Current action and preconditions to check: path_clear

Your task: For each precondition in the list above, predict whether it will hold at this action.

Consider the current scene as observed from the mobile robot's camera, and analyze the predicted future states of all dynamic agents (e.g., people, animals, vehicles, or any moving entities) within the NEXT SECOND.

IMPORTANT: Only answer "very likely" if you are absolutely certain—based on strong, clear evidence—that a dynamic agent will violate the precondition in the predicted future state. Do NOT answer "very likely" for unlikely, ambiguous, or low-probability risks.

Ask yourself for each precondition: Is there a high probability, with clear and convincing evidence, that the predicted future states of any dynamic agent will interfere with the predicted future state of the currently executing action within the NEXT SECOND, causing that precondition to fail?

Assess the risk level based on these predictions. Use "likely" or "very likely" if motions create a clear risk of interference.

Use "neutral" or "improbable" if agents are nearby but their predicted paths are clearly diverging or non-conflicting.

Failure Risk Categories: "very improbable", "improbable", "neutral", "likely", "very likely"

Answer Format: Output ONLY the probability_of_failure value from these categories: "very improbable", "improbable", "neutral", "likely", "very likely"

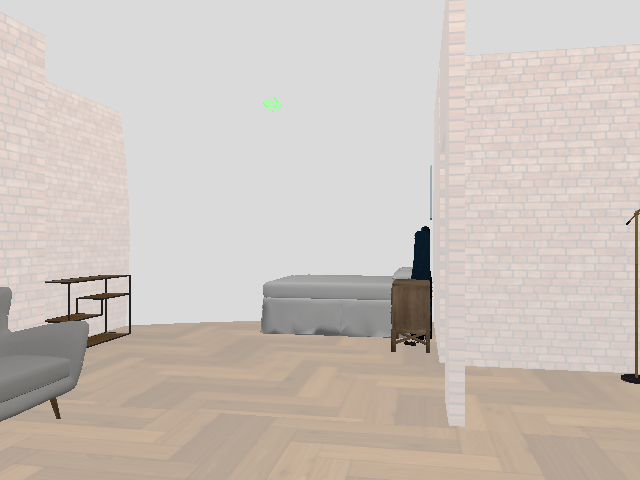

Answer: very improbable